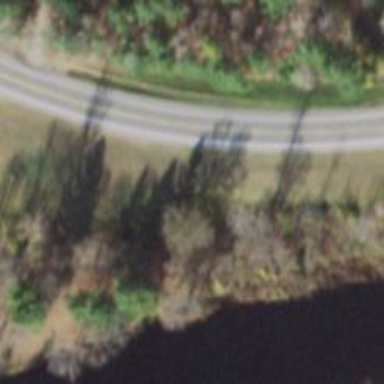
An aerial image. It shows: Trunk highway.